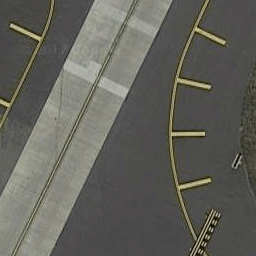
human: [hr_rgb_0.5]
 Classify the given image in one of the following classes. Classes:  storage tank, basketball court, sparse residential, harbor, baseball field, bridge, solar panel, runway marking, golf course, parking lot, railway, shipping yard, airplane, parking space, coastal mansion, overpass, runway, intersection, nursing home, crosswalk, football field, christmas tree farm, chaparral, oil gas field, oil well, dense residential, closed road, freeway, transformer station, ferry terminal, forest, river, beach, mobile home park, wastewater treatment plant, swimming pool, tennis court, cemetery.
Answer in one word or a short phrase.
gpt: runway marking